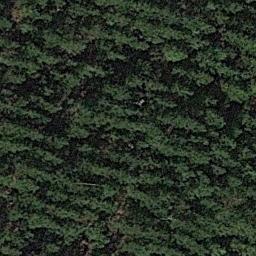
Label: forest